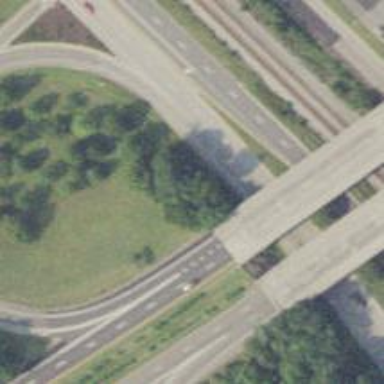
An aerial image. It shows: Motorway junction.